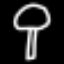
Label: mushroom